Field crop: maize
Growth stage: 2
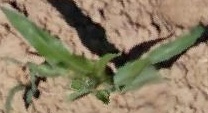
Species: maize